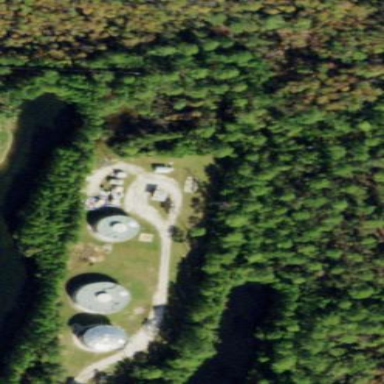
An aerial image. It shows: Man-made water works facility.